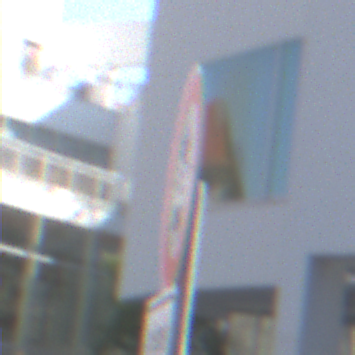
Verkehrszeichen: VerbotKraftfahrzeuge
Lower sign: PersonengruppenFrei1
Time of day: MorningAfternoon
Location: Outdoor (Urban)
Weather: Clear
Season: NotSpecified
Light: Natural